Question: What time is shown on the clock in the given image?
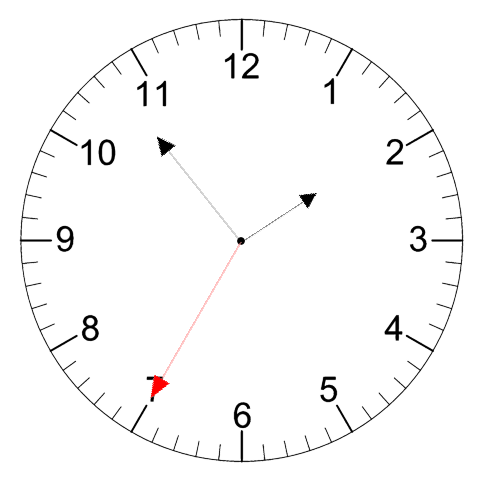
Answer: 01:53:35